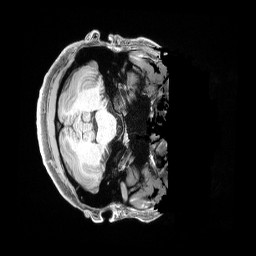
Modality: T1w
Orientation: axial
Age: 22
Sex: male
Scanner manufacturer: siemens
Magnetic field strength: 3 T
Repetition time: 2.4 s
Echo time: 0.00228 s